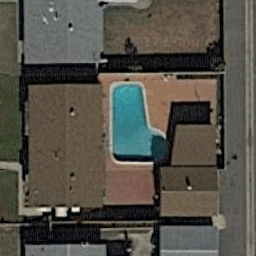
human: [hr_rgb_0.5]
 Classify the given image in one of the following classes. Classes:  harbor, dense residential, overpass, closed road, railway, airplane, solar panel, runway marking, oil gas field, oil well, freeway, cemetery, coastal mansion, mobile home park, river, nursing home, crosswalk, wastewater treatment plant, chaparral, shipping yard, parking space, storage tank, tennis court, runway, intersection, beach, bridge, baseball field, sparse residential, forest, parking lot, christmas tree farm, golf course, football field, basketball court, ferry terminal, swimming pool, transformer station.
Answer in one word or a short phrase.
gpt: swimming pool